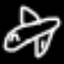
Label: airplane